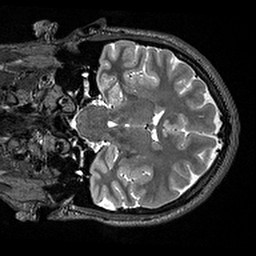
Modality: T2w
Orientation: coronal
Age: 25
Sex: female
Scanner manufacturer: siemens
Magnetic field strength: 3 T
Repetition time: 3.2 s
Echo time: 0.567 s